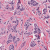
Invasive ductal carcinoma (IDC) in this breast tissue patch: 1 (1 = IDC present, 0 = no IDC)